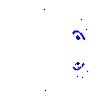
Particle: kaon